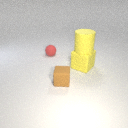
small brown rubber cube in front of small red rubber sphere